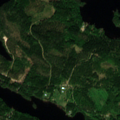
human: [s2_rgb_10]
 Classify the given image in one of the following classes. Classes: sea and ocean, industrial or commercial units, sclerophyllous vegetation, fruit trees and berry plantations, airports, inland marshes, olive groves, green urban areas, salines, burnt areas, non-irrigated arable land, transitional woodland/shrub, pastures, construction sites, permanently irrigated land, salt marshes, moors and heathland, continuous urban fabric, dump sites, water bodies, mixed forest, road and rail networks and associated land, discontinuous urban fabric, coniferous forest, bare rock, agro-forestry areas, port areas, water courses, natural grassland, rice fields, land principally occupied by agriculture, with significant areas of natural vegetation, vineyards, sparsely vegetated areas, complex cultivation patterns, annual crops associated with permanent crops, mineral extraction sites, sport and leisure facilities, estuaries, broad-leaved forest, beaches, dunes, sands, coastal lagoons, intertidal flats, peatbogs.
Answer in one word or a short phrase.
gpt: coniferous forest, mixed forest, water bodies